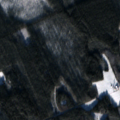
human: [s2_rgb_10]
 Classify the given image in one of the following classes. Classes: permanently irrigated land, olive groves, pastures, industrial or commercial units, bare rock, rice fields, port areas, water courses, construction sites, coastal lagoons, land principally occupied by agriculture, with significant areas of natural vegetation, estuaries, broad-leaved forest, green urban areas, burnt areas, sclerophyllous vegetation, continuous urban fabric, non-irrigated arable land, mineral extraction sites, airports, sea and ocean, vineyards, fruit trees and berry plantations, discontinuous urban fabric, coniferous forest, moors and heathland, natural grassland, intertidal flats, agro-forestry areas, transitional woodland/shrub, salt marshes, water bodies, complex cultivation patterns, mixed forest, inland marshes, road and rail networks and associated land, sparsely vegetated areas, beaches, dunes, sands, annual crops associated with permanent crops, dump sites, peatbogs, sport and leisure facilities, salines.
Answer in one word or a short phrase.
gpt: coniferous forest, mixed forest